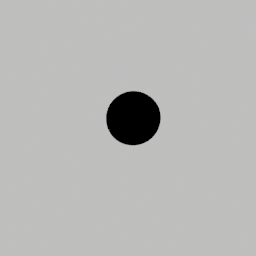
Label: nature